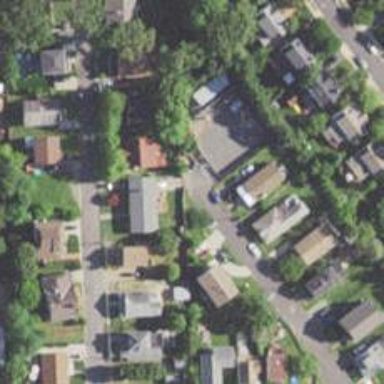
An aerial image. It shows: Neighborhood.